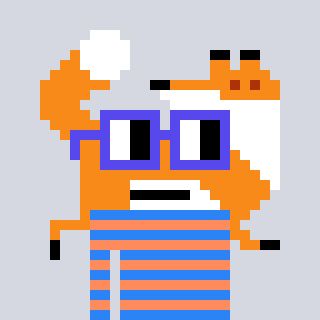
a pixel art character with square blue glasses, a fox-shaped head and a peachy-colored body on a cool background